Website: lowes
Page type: stored-credit-cards
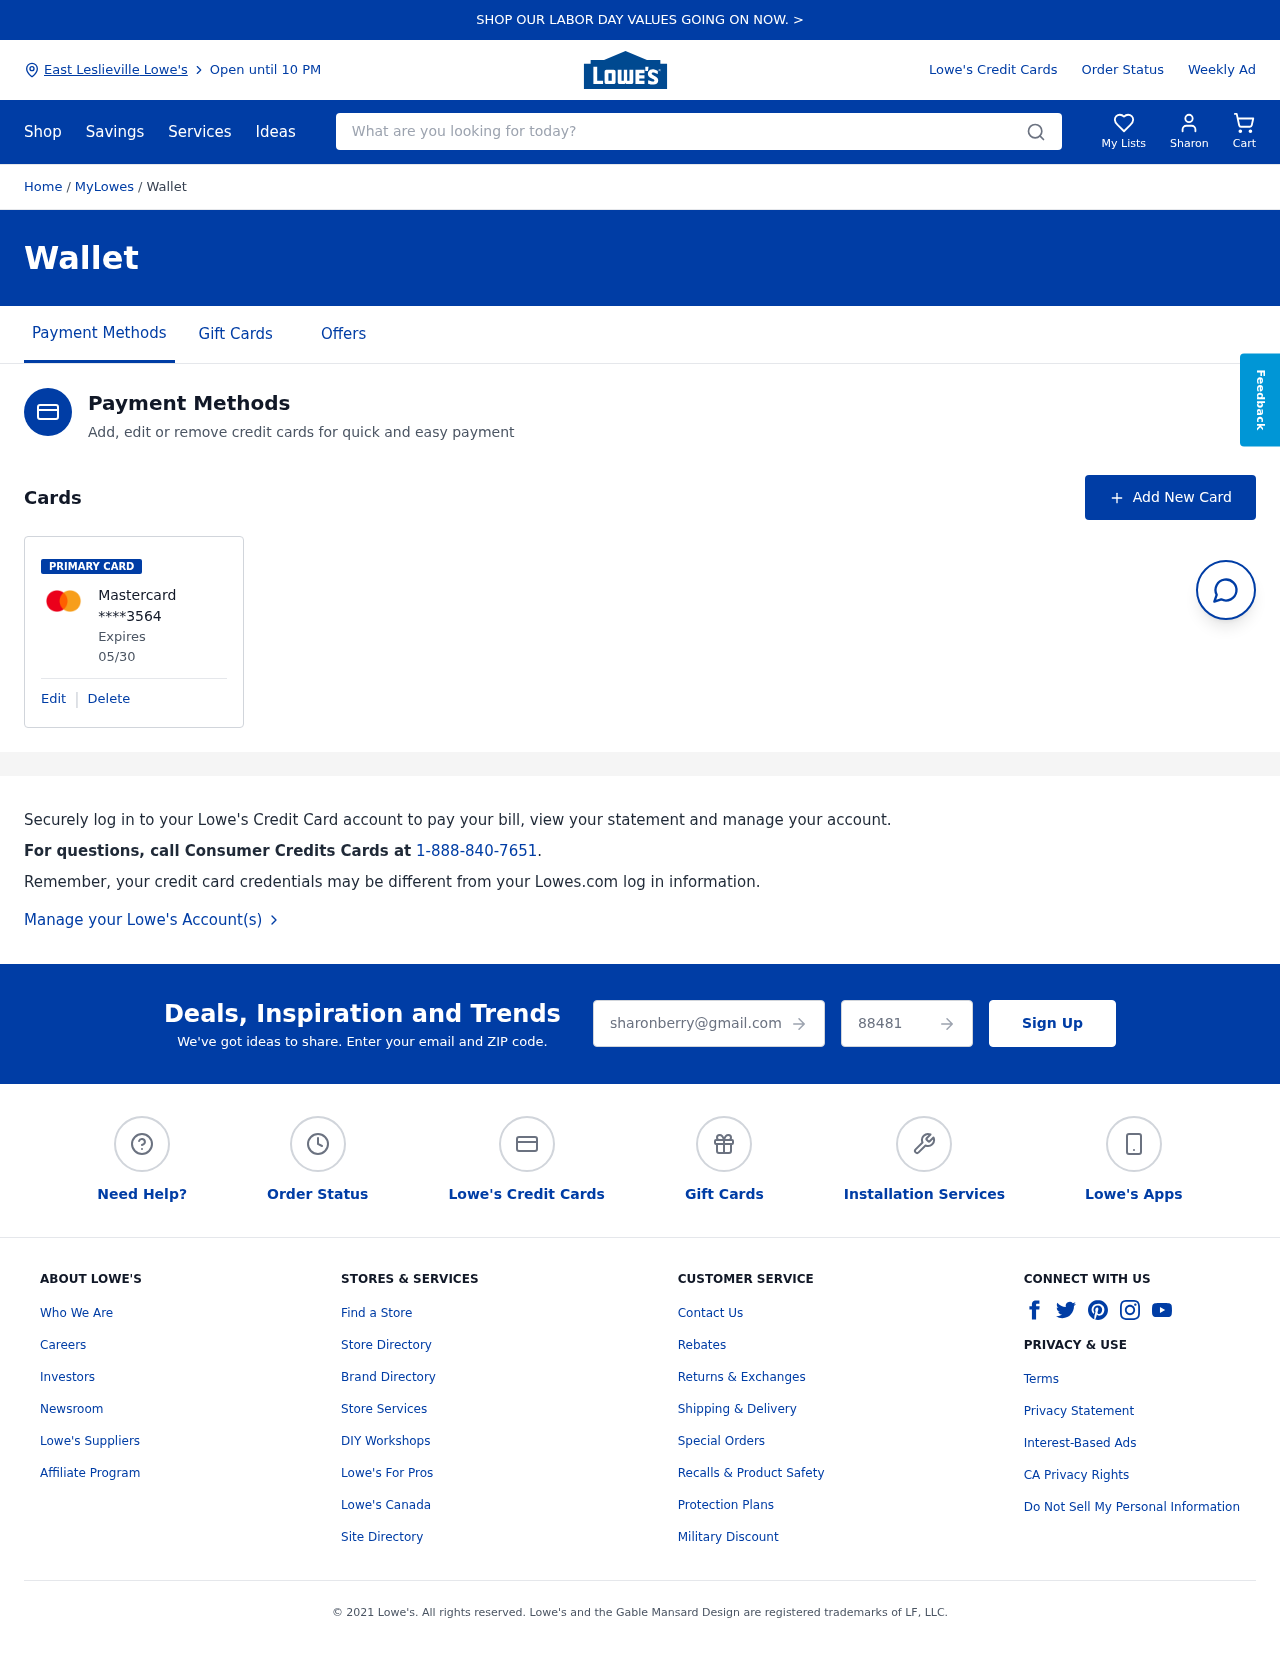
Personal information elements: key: PII_CARD_EXPIRY
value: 05/30
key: PII_CARD_LAST4
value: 3564
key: PII_CARD_TYPE
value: Mastercard
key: PII_CITY
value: East Leslieville Lowe's
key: PII_EMAIL
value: sharonberry@gmail.com
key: PII_FIRSTNAME
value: Sharon
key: PII_POSTCODE
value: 88481
Search elements: key: HEADER_SEARCH
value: What are you looking for today?